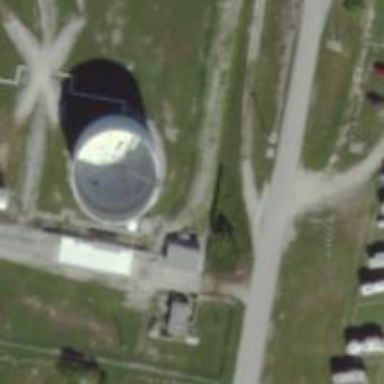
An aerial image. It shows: Storage tank with man-made structure.